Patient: sex M, age 55
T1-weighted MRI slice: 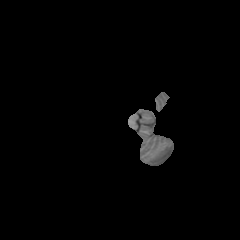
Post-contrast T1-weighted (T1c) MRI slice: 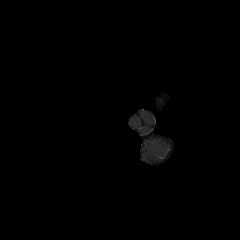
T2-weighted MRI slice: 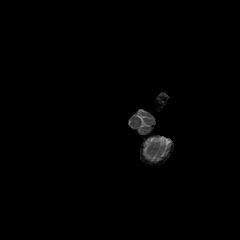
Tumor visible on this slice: no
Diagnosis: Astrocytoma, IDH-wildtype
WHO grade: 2